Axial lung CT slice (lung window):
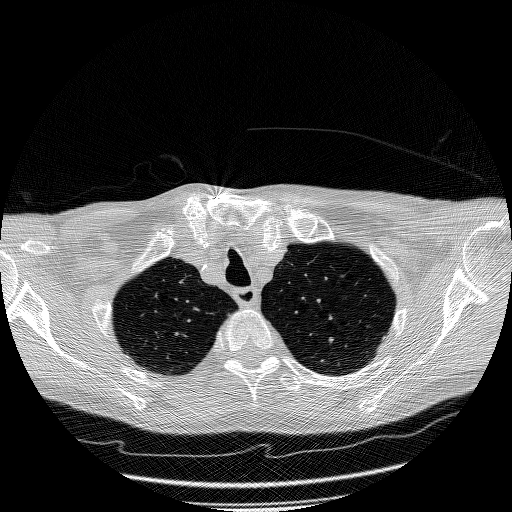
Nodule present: no